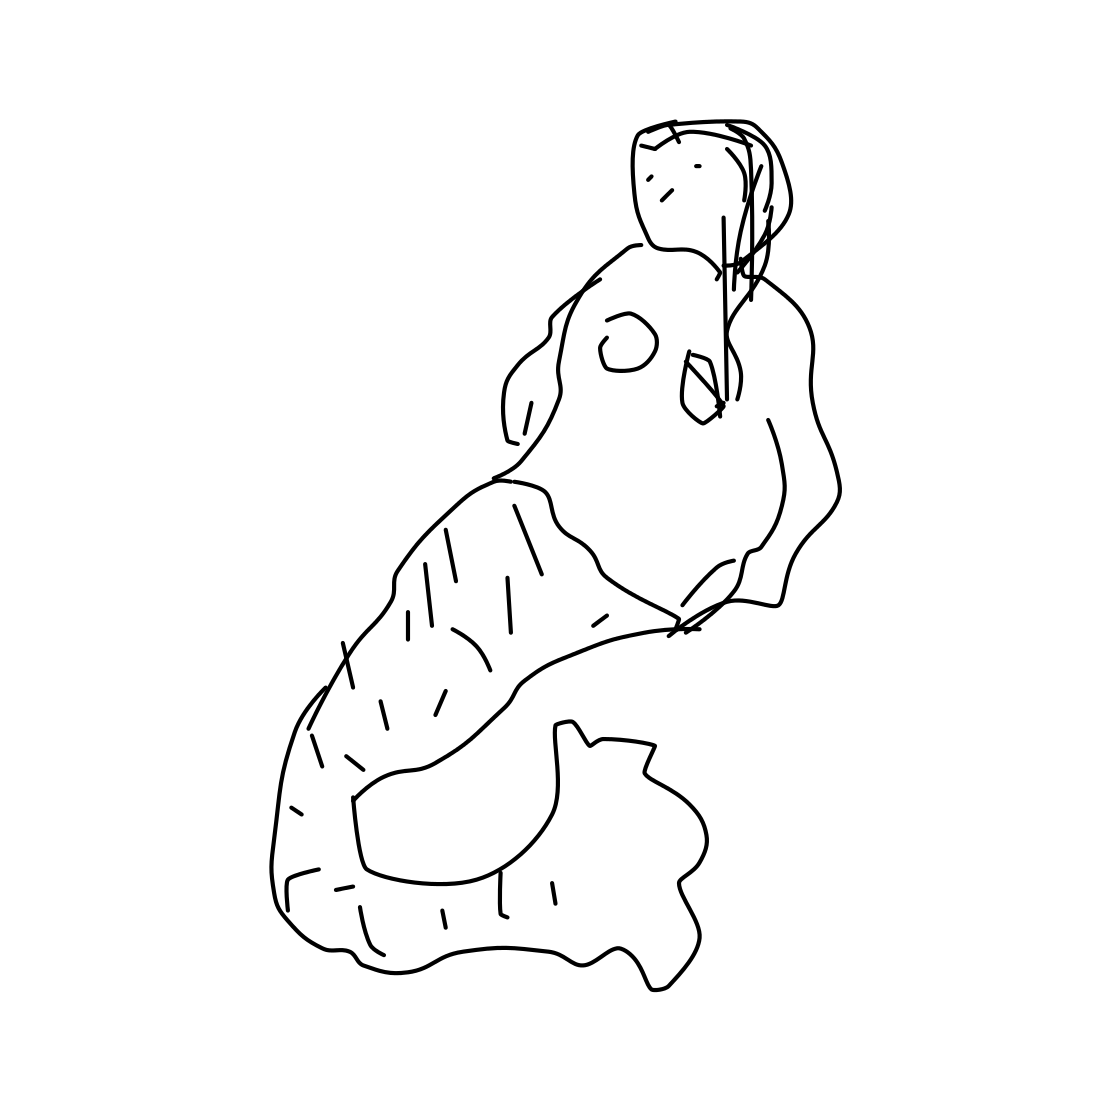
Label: mermaid